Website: apple
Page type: customer-info-address
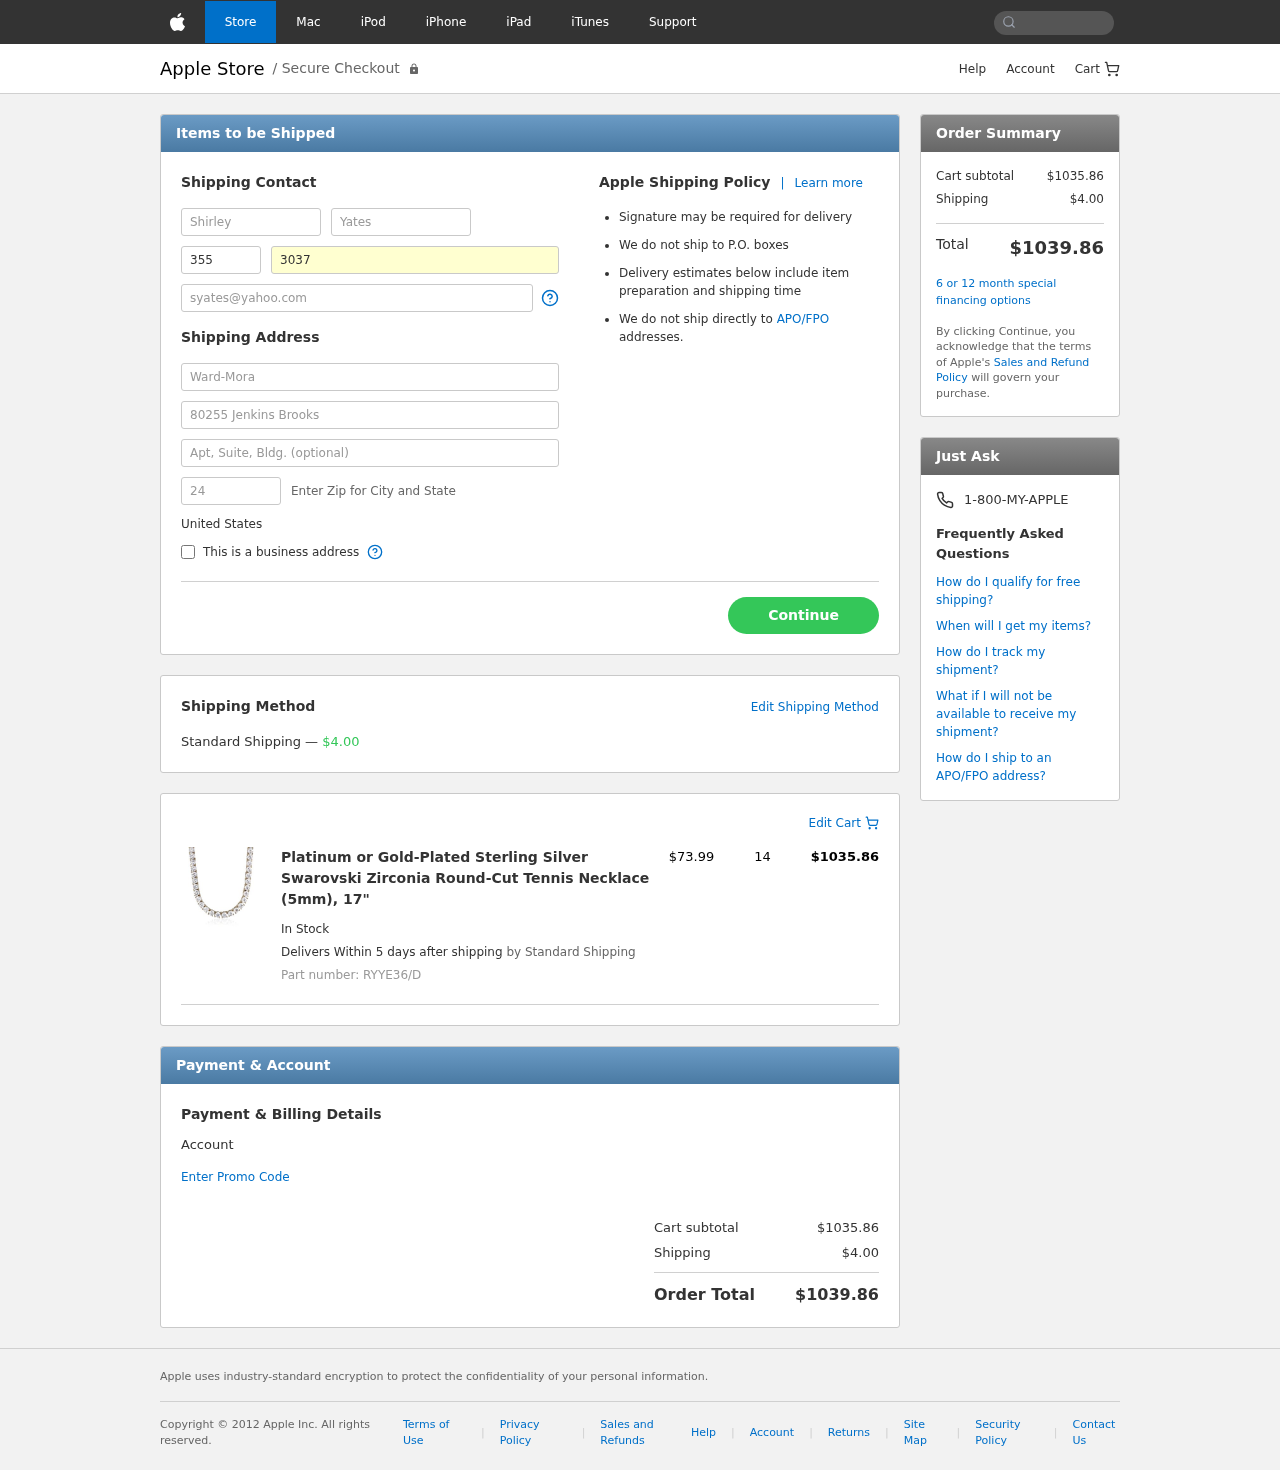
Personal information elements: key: PII_COUNTRY
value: United States
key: PII_FIRSTNAME
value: Shirley
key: PII_LASTNAME
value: Yates
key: PII_PHONE_AREA
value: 355
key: PII_PHONE_LINE
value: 3037
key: PII_EMAIL
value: syates@yahoo.com
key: PII_COMPANY
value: Ward-Mora
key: PII_STREET
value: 80255 Jenkins Brooks
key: PII_POSTCODE
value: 24746
Product elements: key: PRODUCT1_NAME
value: Platinum or Gold-Plated Sterling Silver Swarovski Zirconia Round-Cut Tennis Necklace (5mm), 17"
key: PRODUCT1_PRICE
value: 73.99
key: PRODUCT1_QUANTITY
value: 14
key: PRODUCT1_SKU
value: RYYE36/D
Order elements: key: ORDER_SHIPPING_COST
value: $4.00
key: ORDER_ITEM_TOTAL
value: $1035.86
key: ORDER_SUBTOTAL
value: $1035.86
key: ORDER_TOTAL
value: $1039.86